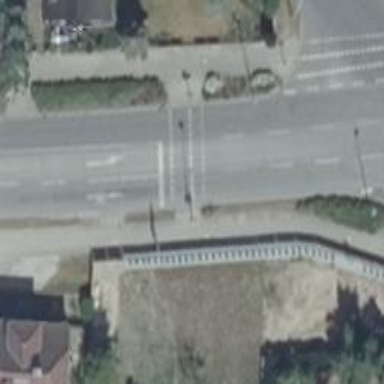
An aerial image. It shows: Secondary road with asphalt surface.